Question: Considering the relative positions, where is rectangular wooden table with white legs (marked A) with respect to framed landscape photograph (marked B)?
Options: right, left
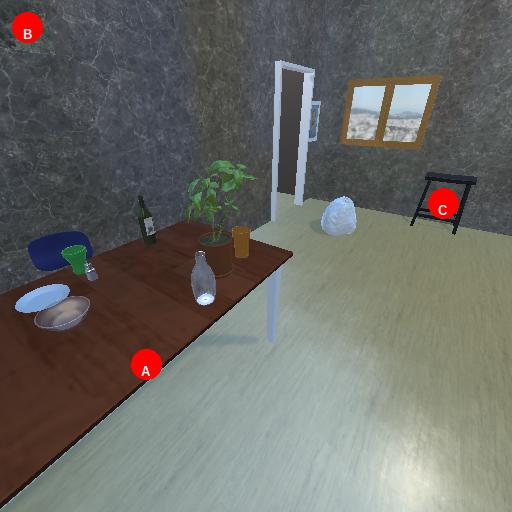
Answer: right